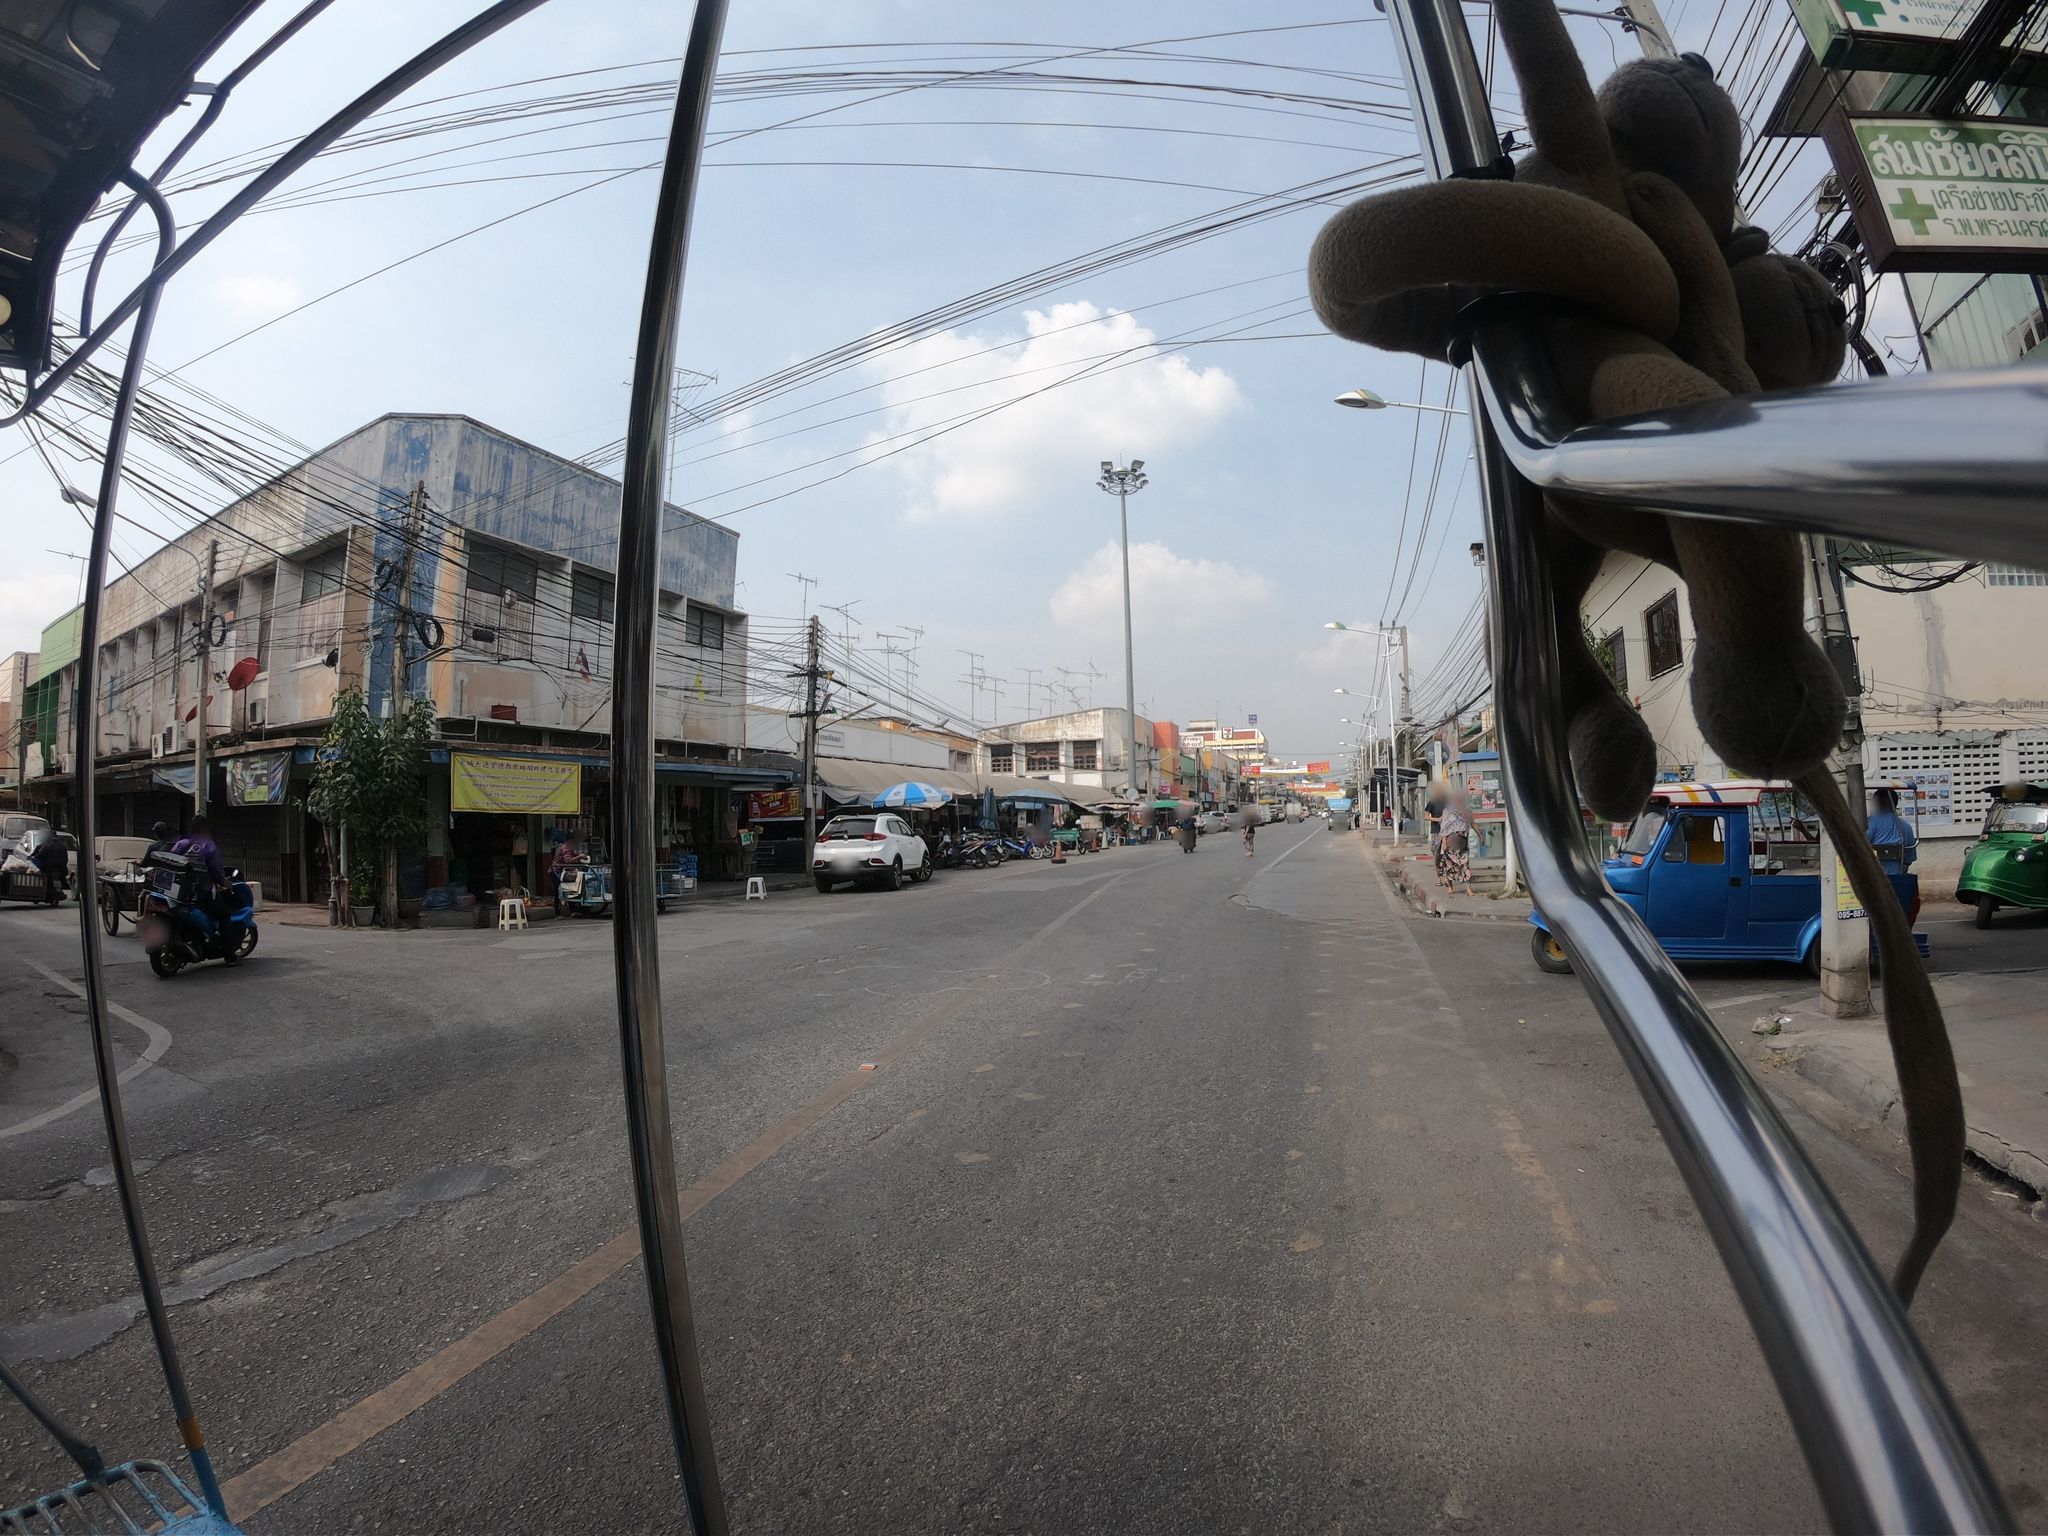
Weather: clear
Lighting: day
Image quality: good
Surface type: walking surface
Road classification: steps, path, residential
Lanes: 1
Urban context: semi-dense urban cluster
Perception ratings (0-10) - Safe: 5.8, Lively: 6.02, Beautiful: 3.31, Boring: 7.67, Depressing: 3.4, Wealthy: 4.21